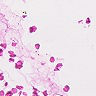
Metastatic tissue present: no